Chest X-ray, AP view. Patient: 69 years old, sex M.
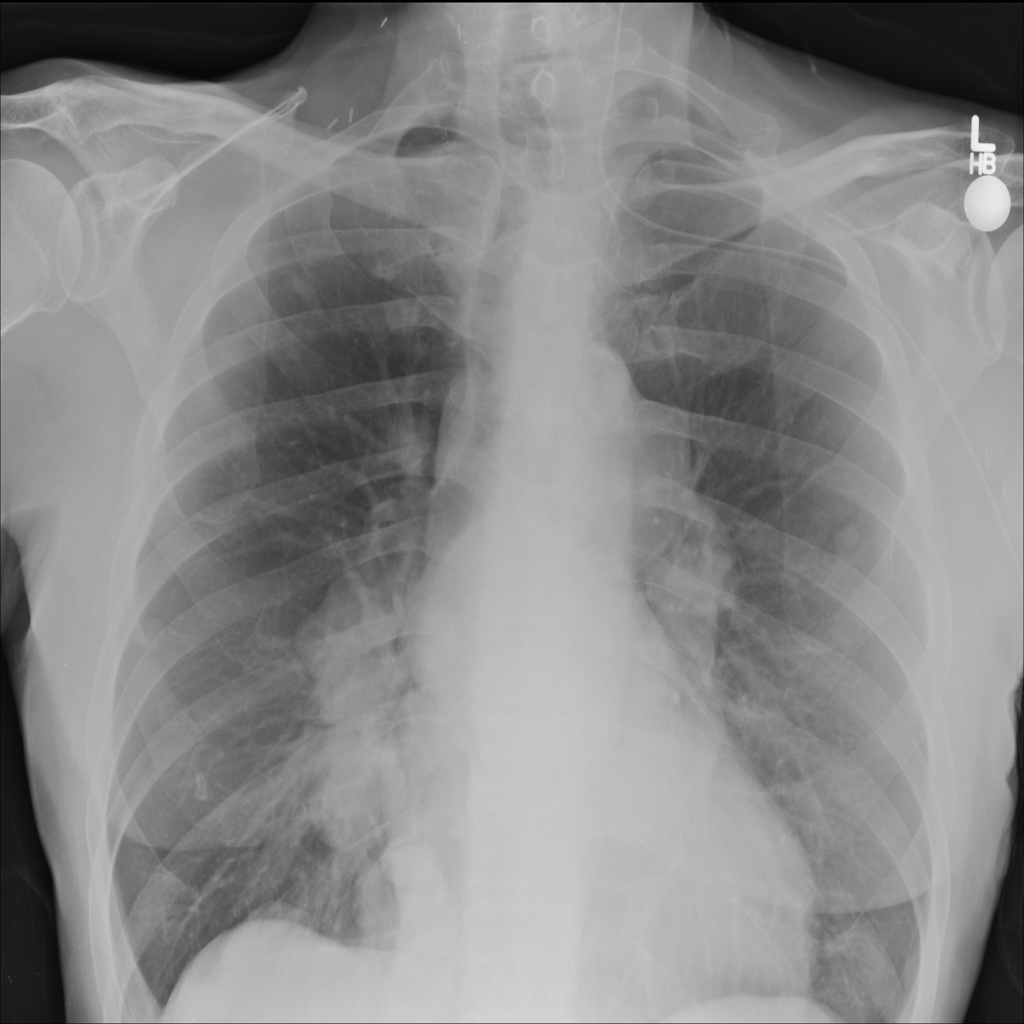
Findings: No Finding